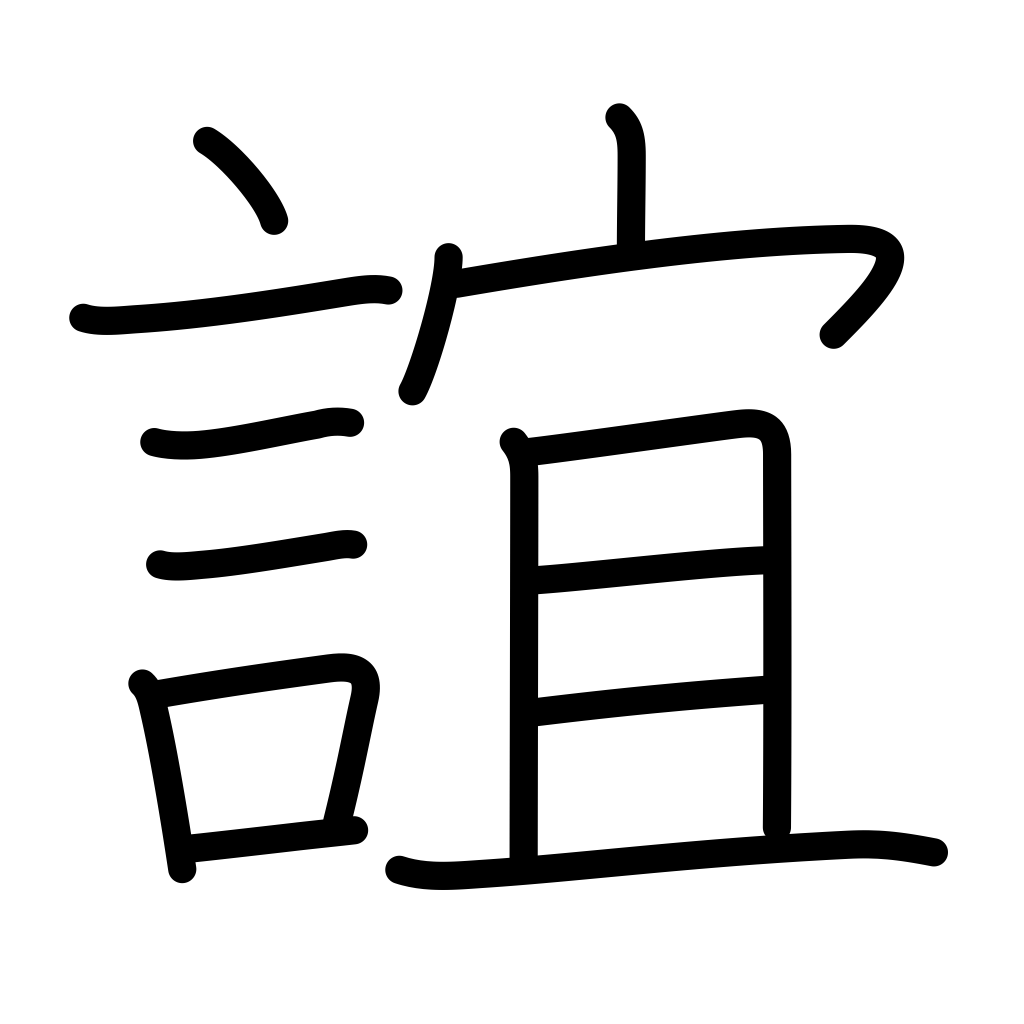
Meaning: friendship, intimacy